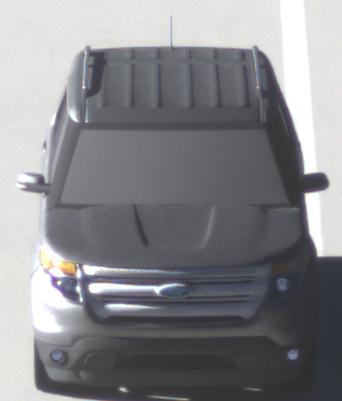
Make: Ford
Model: Explorer
Detailed model: Gen. 5
Model produced from: 2010
Model produced until: 2019
Doors: 5
Color: gray
Road condition: dry road
Daytime: morning or afternoon
Contrast: high contrast